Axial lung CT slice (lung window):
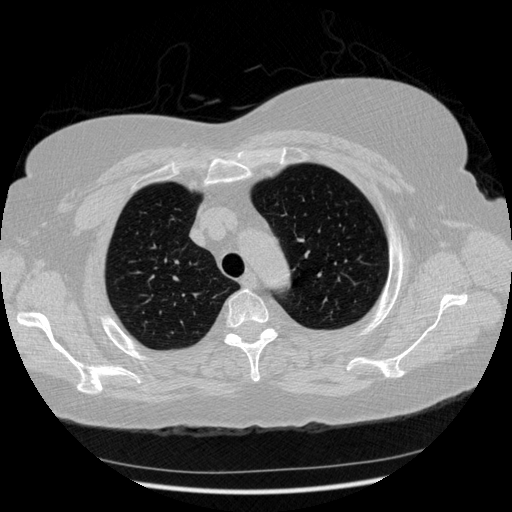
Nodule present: no